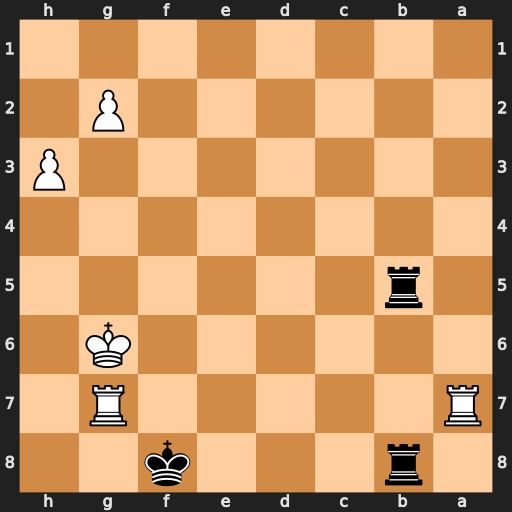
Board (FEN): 1r3k2/R5R1/6K1/1r6/8/7P/6P1/8
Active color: b
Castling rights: -
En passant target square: -
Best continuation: R8b6+ Kh7 Rh5#